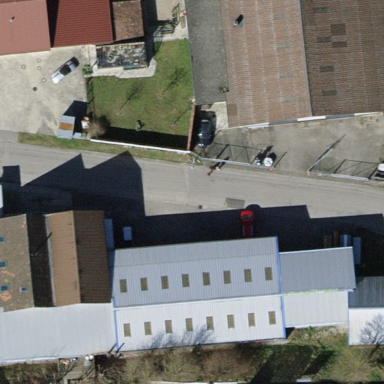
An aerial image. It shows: Industrial building.